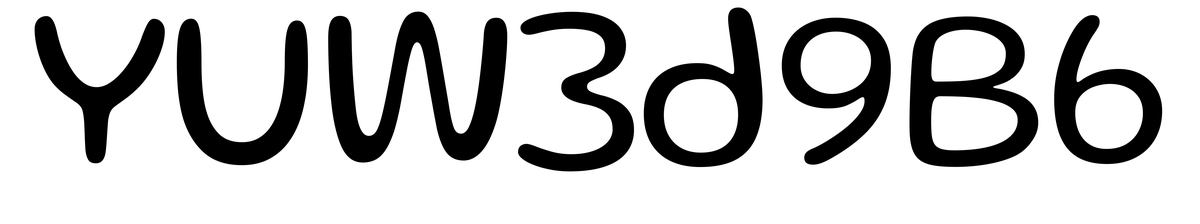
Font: Gluten_Light